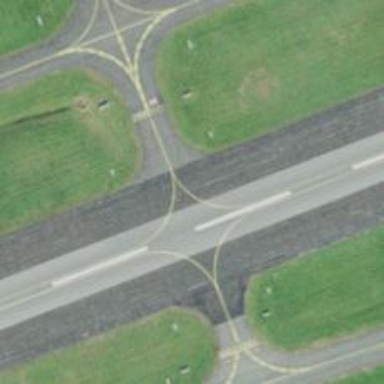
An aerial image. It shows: Image of taxiway at airport.